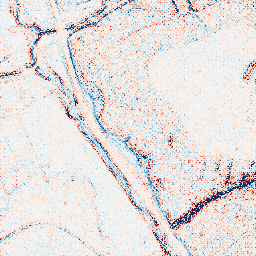
Category: edge_preserving
Decomposition family: anisotropic_diffusion
Decomposition parameters: iterations: 10
kappa: 100
gamma: 0.2
Upsampling method: regularized
Upsampling parameters: scale: 2
lambda_reg: 0.1
Upsampling scale: 2